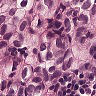
Metastatic tissue present: yes